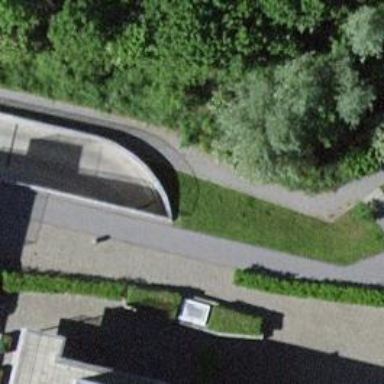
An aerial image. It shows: Parking entrance.